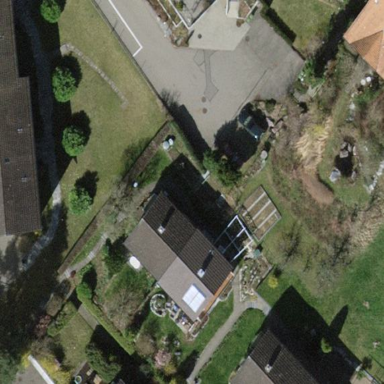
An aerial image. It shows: Building with gabled roof.